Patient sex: M
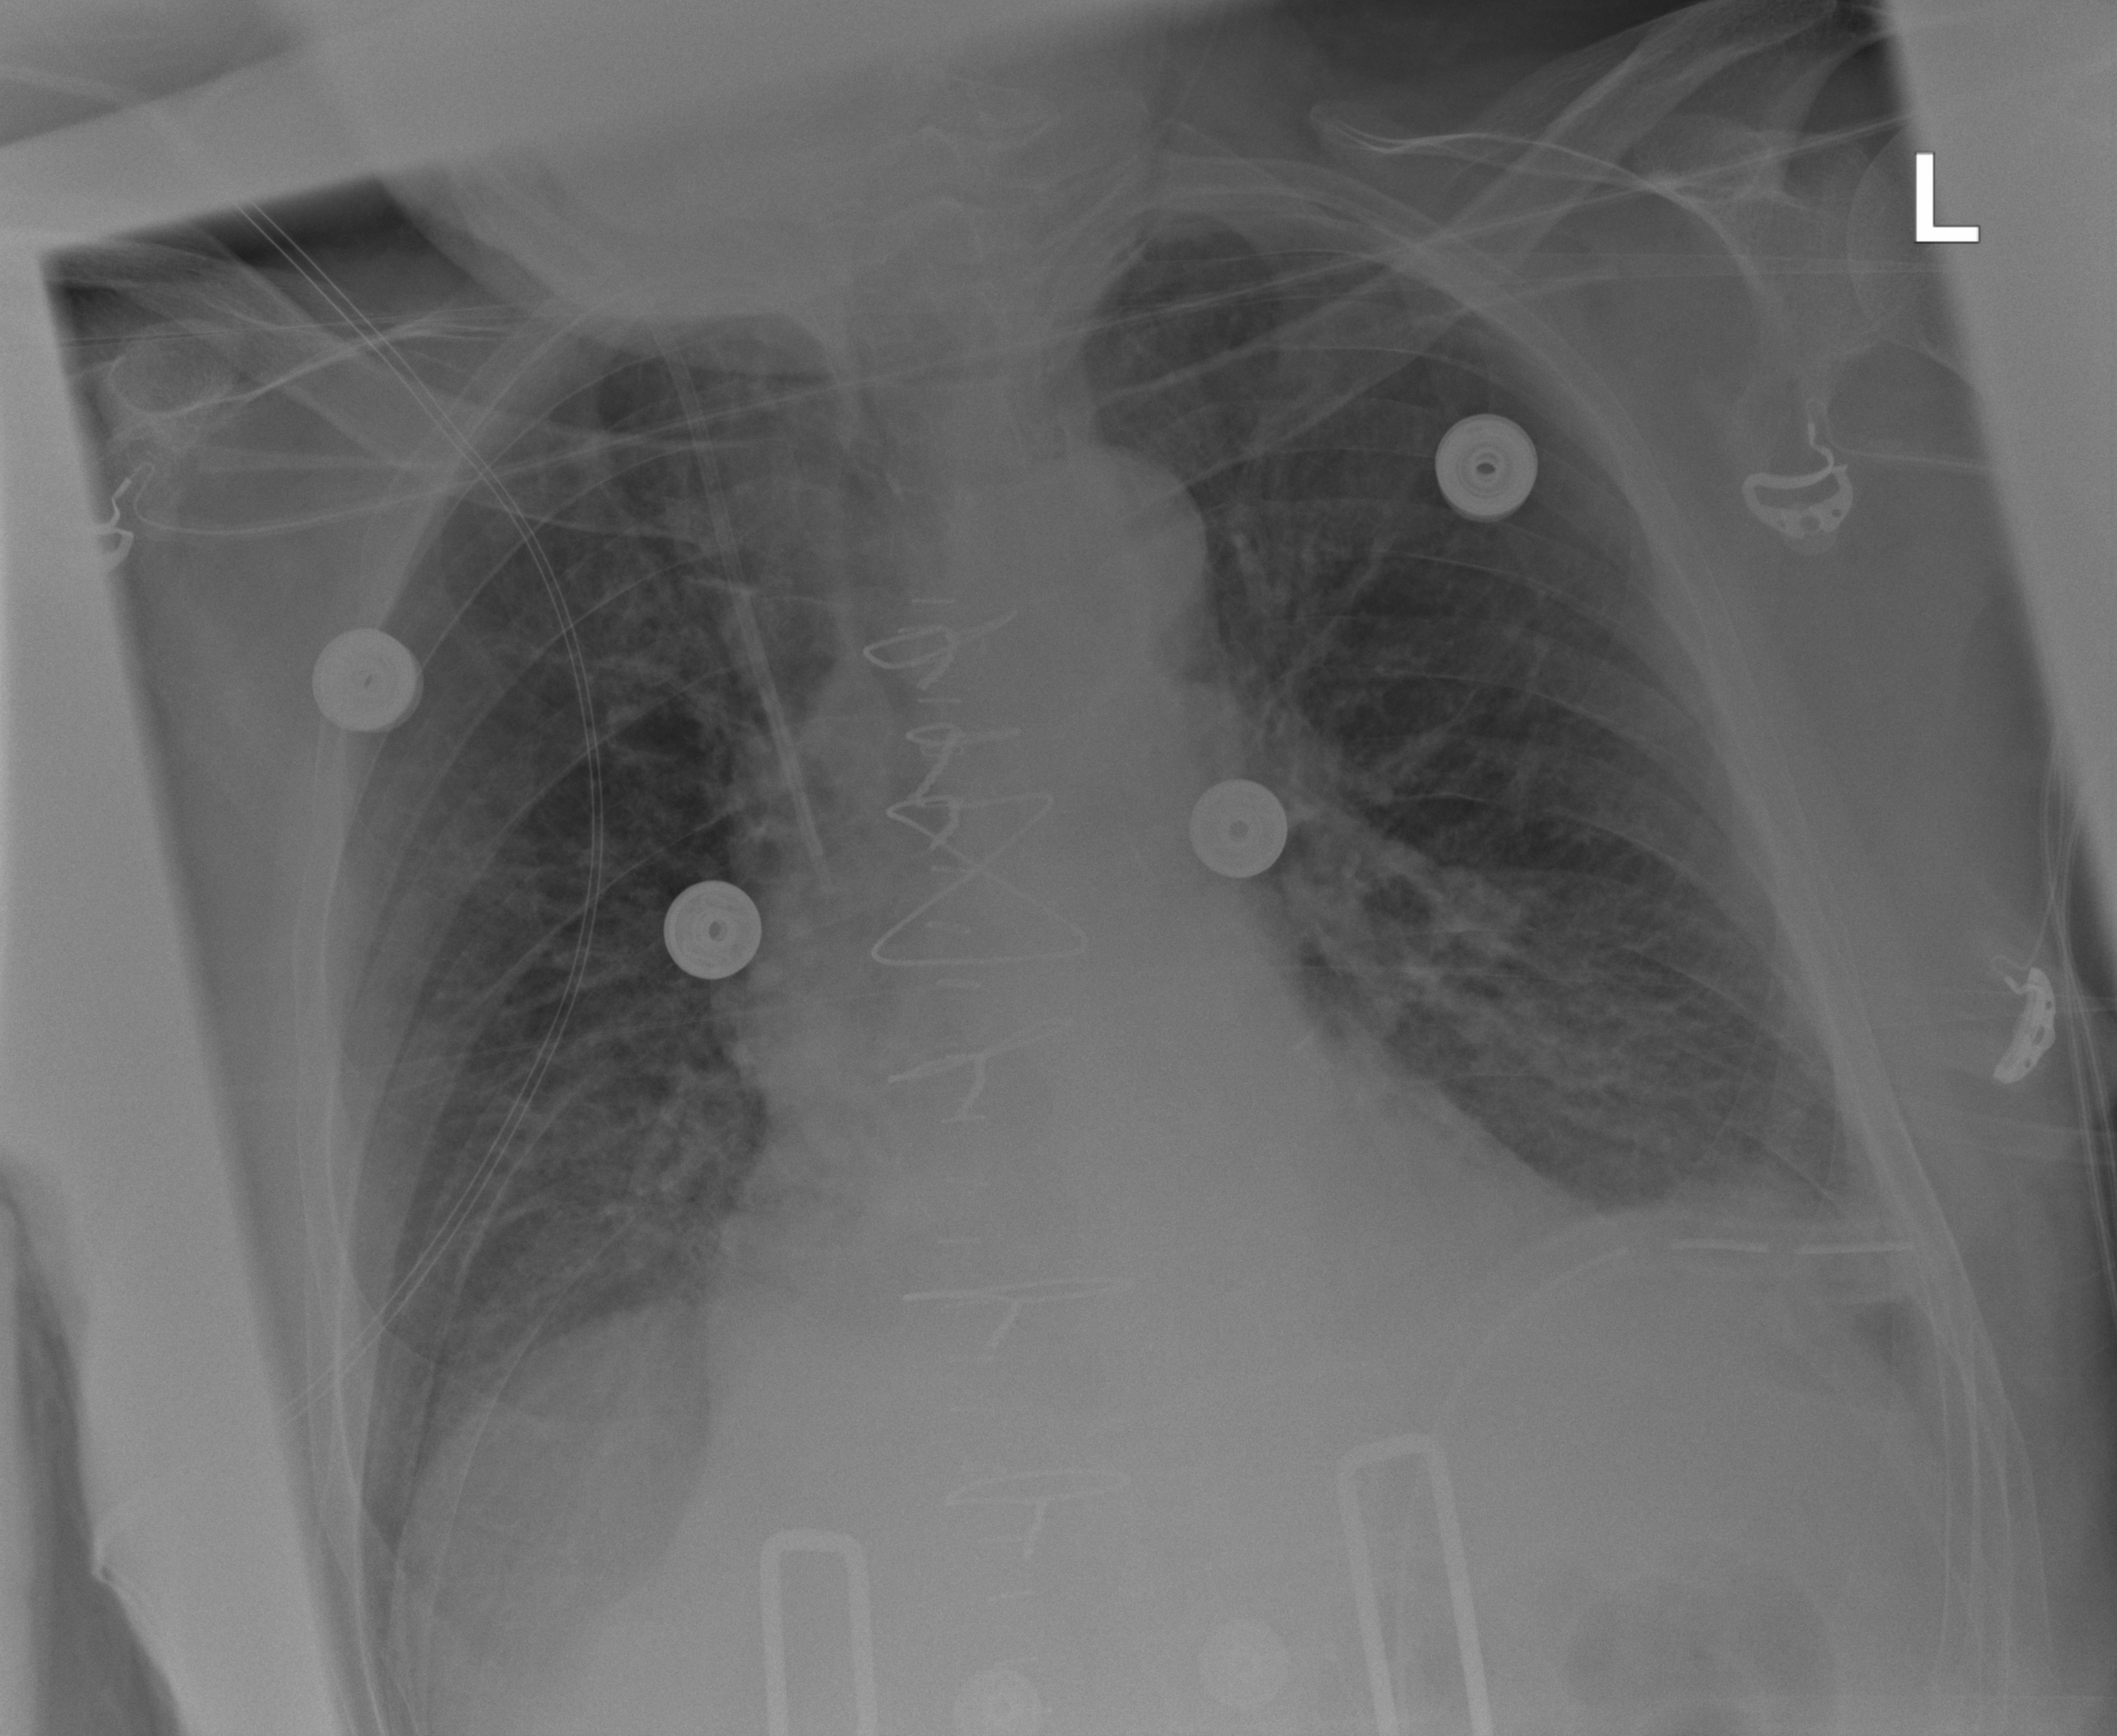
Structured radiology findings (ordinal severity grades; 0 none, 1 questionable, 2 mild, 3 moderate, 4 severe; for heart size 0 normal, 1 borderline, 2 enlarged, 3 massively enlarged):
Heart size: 0
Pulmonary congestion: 2
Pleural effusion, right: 1
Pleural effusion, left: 2
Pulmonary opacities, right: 2
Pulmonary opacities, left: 2
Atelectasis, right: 2
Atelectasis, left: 2